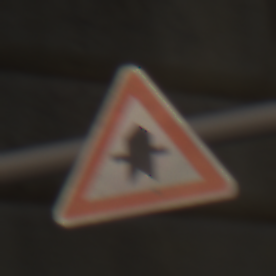
Verkehrszeichen: Vorfahrt
Umgebung: Outdoor, Urban
Tageszeit: Midday
Wetter: Clear
Licht: Natural
Jahreszeit: NotSpecified
Kontrast: LowContrast